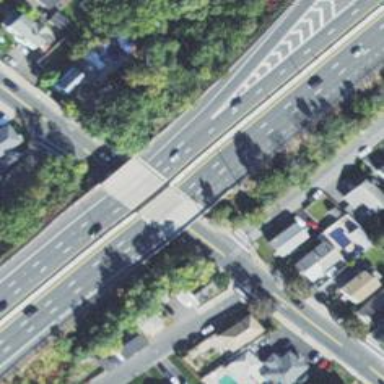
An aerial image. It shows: Bridge over motorway.